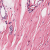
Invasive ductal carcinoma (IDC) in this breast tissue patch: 0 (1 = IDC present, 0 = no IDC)